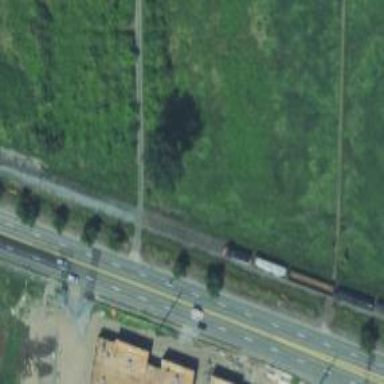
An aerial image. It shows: Railway level crossing.